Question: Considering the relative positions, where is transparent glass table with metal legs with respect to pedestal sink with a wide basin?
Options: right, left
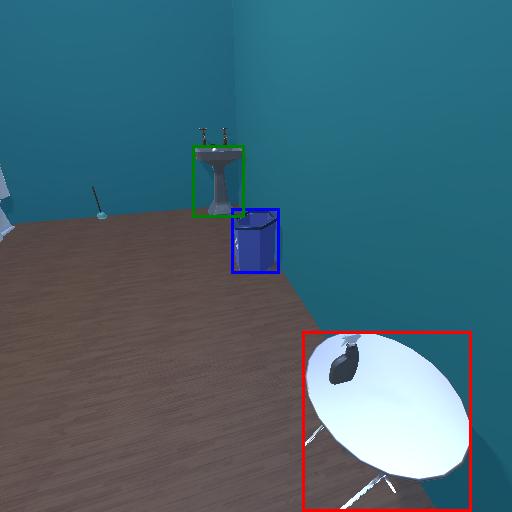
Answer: right